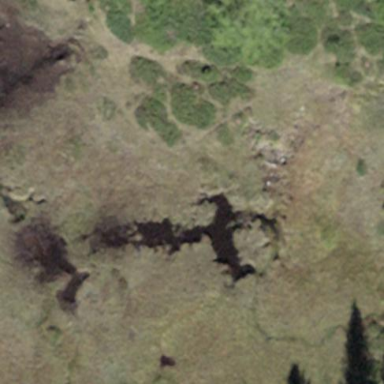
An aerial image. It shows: Marshy wetland area.